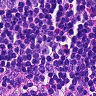
Metastatic tissue present: no